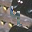
Label: 4